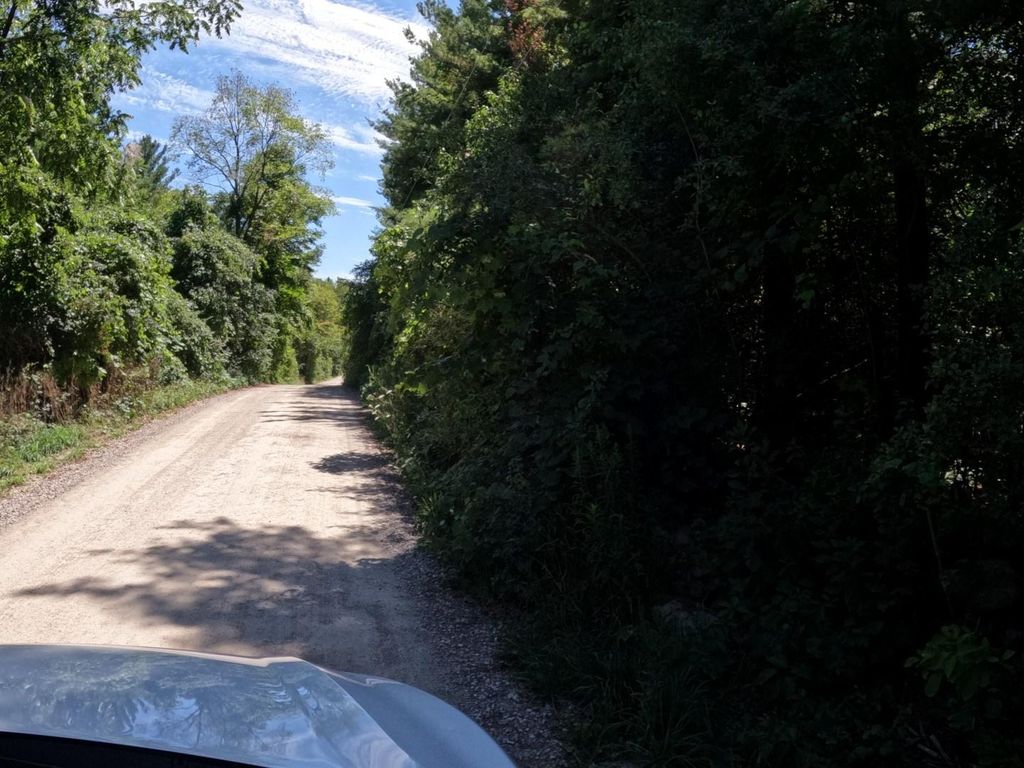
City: kitchener-waterloo